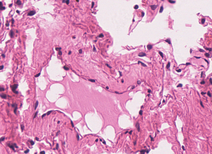
Tumor epithelial tissue: no
Tumor-associated stroma tissue: no
Normal tissue: yes